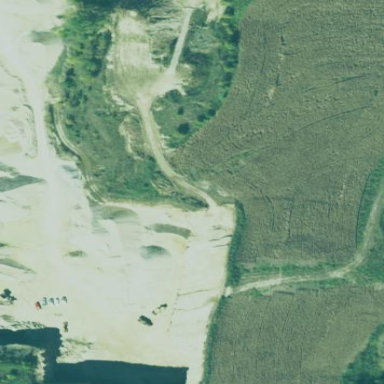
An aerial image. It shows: Quarry area.